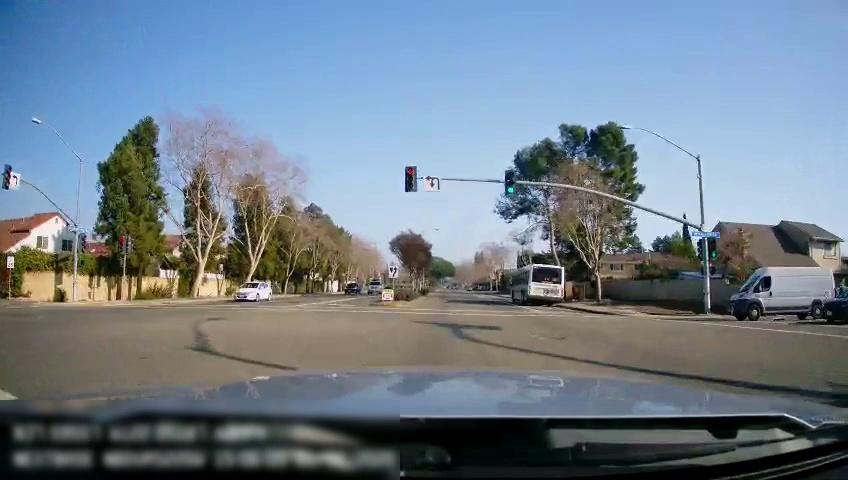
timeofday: Day
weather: Sunny
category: Drivable Space
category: Vehicles | Bus
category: Vehicles | Car
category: Vehicles | Van
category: Vehicles | Car
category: Vehicles | Car
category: Vehicles | SUV
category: Lanes | Opposite Lane
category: Traffic | Lights
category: Traffic | Lights
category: Traffic | Lights
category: Traffic | Lights
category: Traffic | Signs
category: Traffic | Lights
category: Traffic | Lights
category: Traffic | Lights
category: Traffic | Signs
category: Traffic | Lights
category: Traffic | Lights
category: Traffic | Signs